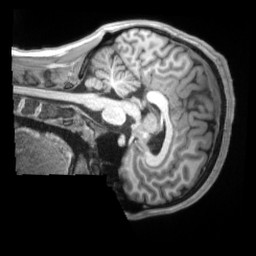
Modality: T1w
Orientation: sagittal
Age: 19
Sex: male
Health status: ill
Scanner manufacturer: siemens
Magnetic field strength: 3 T
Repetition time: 2.2 s
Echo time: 0.00157 s